Question: I have an xib. I add a label to it and link it to a property, like so.

The connection is established in the usual CTRL + drag manner where you hold down CTRL, click on the label, and drag it over to the .h file to be prompted for the property name and press "Connect".
This causes a crash with the message below, when an app is run with the built nib.
*** Terminating app due to uncaught exception 'NSUnknownKeyException', reason: '[ setValue:forUndefinedKey:]: this class is not key value coding-compliant for the key whyWontXCodeBehave.'.
- -
Any suspicions? I'm sure you, as I, have hooked up such controls/properties in this way before with no problem.
. A resource bundle is what holds the nib. That resource bundle is then used in a 3rd-party app. When that 3rd-party app presents it, the crash happens if the connection is left in.
- -
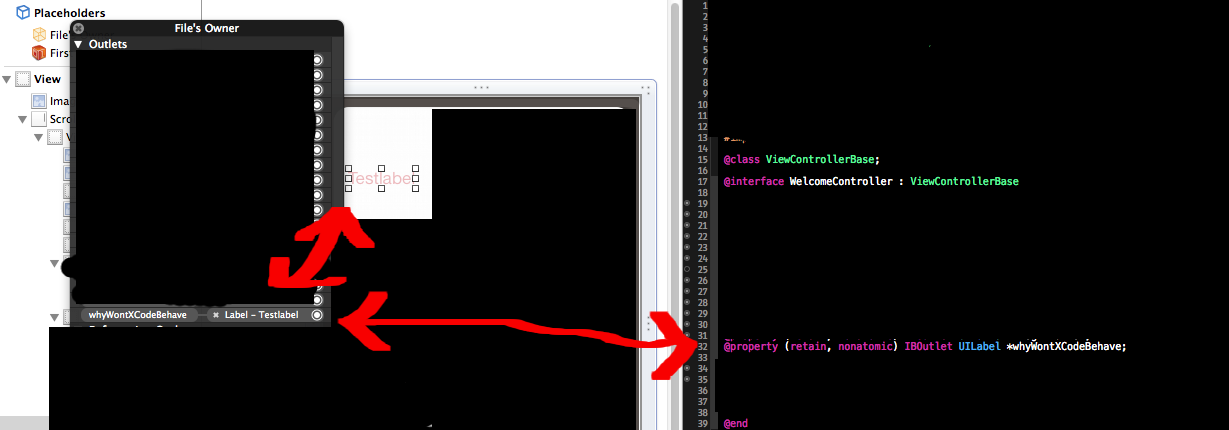
Answer: I don't know what the source is, but here is how I fixed it.
1. Delete your derived data folder, completely. You can access this by going to File > Project Settings > click the arrow next to the path on the same row as the "Advanced" button.
2. Delete your Build folder, in the case it's different from your derived data folder. You can access this by going to File > Project Settings > Advanced > click the arrow next to the "Products:" label at the bottom.
3. Delete all references to your resource bundle, as well as the library with related code, in the 3rd-party app.
4. Delete all references that you may not be using (such as separate libraries/bundles for Debug-iphoneossimulator vs. Debug-iphoneos) with the same name. I suspect that maybe such folders were being referenced in the project settings (header or library search paths).
5. Clean both the resource-bundle project and the 3rd-party app.
6. Shut down Xcode, restart your machine.
7. Open only your resource-bundle project and build the resource bundle with the connections. Build your related-code library, as well.
8. Move these files to replace the now-deleted equivalents in the 3rd-party app.
9. Run the 3rd-party app.
My strongest suspicion is that it was referencing an old version of the resource bundle.